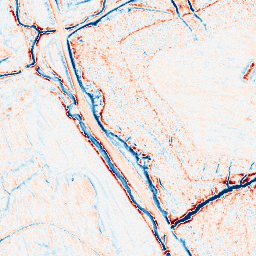
Category: edge_preserving
Decomposition family: anisotropic_diffusion
Decomposition parameters: iterations: 10
kappa: 100
gamma: 0.2
Upsampling method: regularized
Upsampling parameters: scale: 4
lambda_reg: 0.01
Upsampling scale: 4